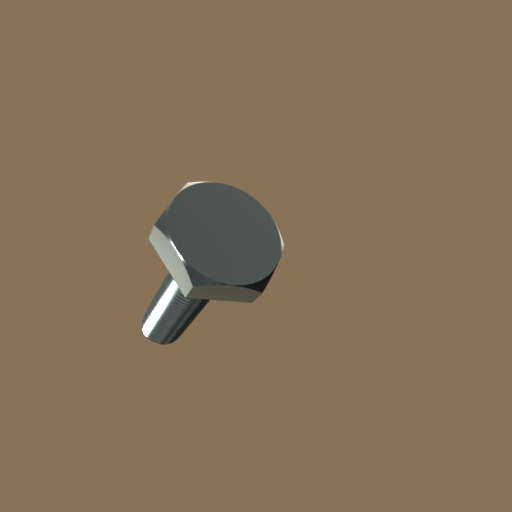
Label: bolt